Question: I have this piece of code for listview using simple cursor adapter :
'''
final SimpleCursorAdapter adapter = new SimpleCursorAdapter(getActivity(), R.layout.textonly_listview_item, cursor, from, to);
listview.setAdapter(adapter);
listview.setChoiceMode(ListView.CHOICE_MODE_SINGLE);
listview.setOnItemClickListener(new AdapterView.OnItemClickListener() {
@Override
public void onItemClick(AdapterView<?> parent, View view, int position, long id) {
Cursor item = (Cursor) parent.getItemAtPosition(position);
adapter.notifyDataSetChanged();
view.setSelected(true);
G.t(getActivity(), "Now working with category: " + item.getName());
}
});
'''
when clicked whichever cell, it always get the first item or the top most item in list view, can some one tell me where i am wrong?

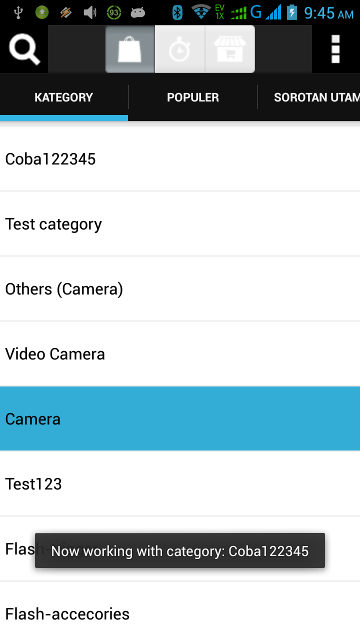
Answer: As mentioned in the comment, you should move the 'adapter.notifyDataSetChanged();' to the end. That is the probable reason why this happens.